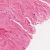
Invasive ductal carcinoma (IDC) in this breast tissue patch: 0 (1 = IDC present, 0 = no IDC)